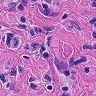
Metastatic tissue present: yes